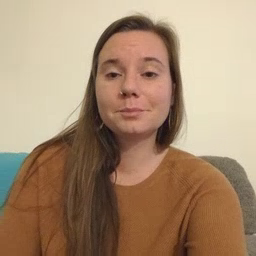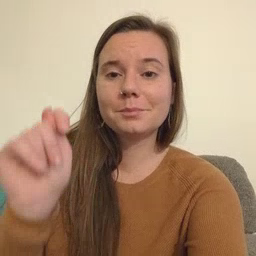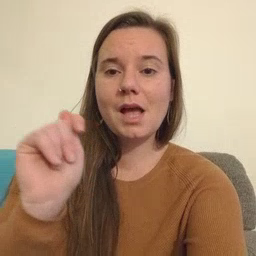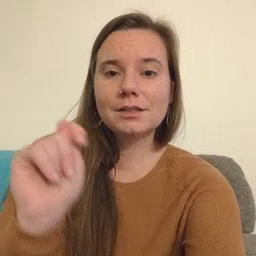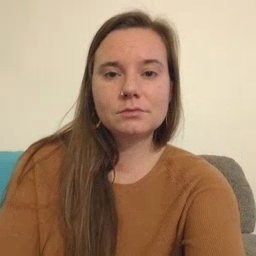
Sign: potty